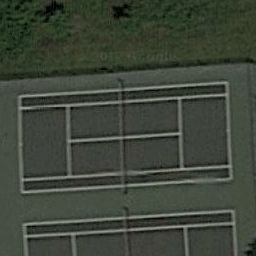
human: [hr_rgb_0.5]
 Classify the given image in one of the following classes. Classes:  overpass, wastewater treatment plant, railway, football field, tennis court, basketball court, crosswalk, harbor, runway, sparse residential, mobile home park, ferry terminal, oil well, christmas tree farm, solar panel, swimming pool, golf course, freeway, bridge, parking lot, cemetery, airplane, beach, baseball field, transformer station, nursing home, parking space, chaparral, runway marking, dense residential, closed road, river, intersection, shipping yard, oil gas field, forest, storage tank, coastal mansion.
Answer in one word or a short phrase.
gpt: tennis court